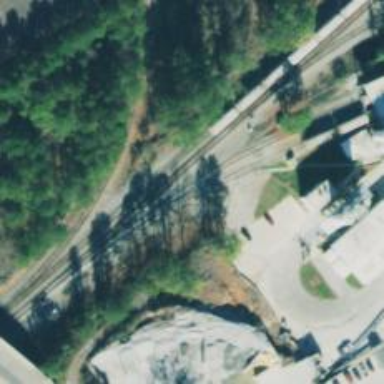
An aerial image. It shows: Rail spur service.